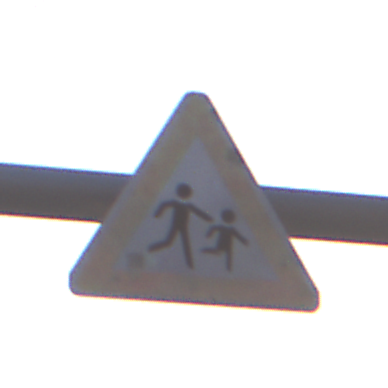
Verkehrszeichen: KinderLinks
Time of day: SunriseSunset
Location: Outdoor (Urban)
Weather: Clear
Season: NotSpecified
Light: Natural